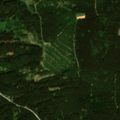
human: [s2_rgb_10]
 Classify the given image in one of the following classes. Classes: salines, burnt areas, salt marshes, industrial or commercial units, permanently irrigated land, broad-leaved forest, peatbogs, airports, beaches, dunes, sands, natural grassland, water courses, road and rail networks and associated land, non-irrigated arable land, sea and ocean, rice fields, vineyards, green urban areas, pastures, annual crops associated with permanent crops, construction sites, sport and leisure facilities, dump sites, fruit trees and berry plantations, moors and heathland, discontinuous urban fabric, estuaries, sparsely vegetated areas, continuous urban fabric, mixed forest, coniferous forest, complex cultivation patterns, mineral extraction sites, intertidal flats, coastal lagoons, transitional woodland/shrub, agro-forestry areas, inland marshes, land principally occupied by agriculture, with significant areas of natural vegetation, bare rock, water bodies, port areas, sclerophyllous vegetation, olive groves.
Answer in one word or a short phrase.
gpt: non-irrigated arable land, coniferous forest